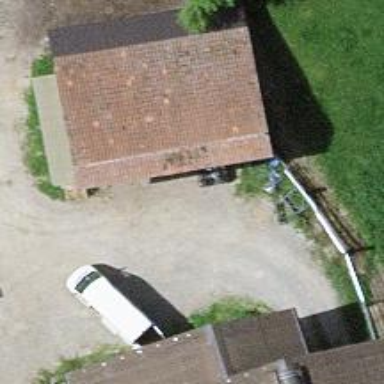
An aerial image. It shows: Barn.